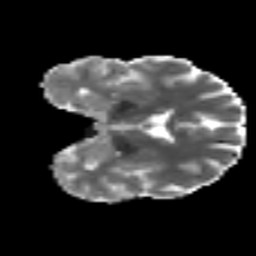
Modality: MD
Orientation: coronal
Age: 33
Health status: ill
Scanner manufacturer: philips
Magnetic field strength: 3 T
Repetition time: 9 s
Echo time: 0.127 s